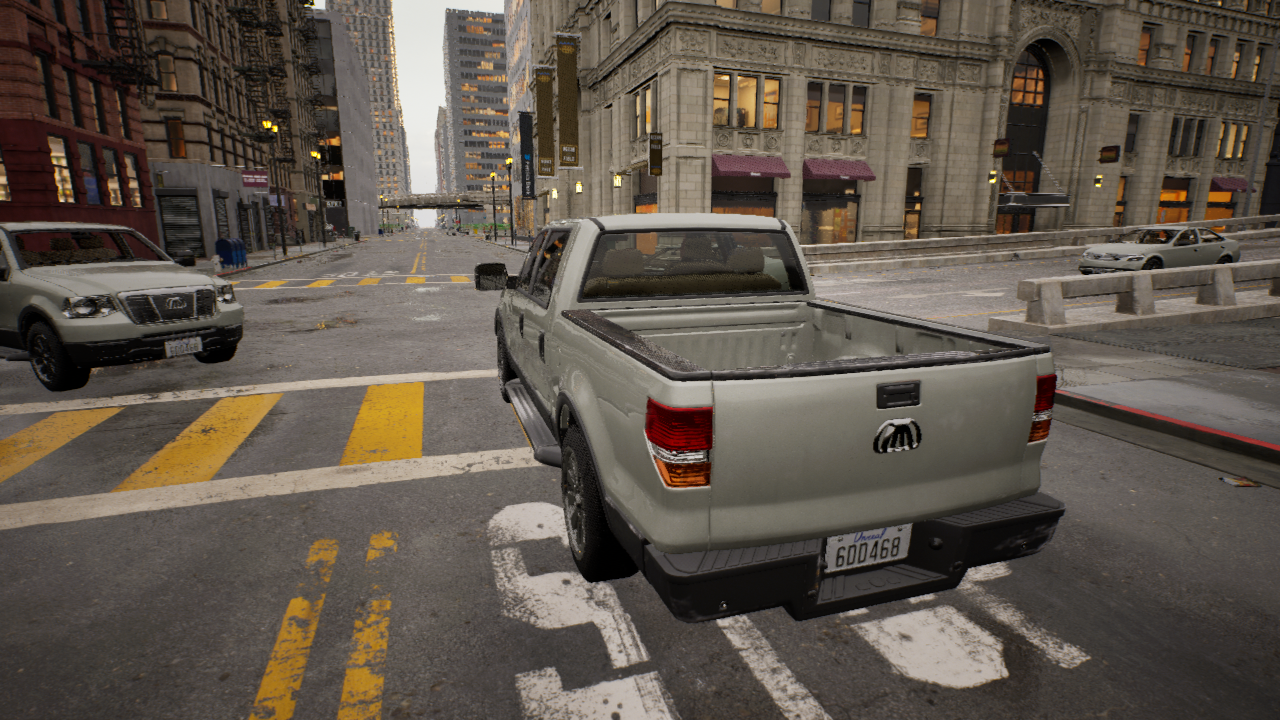
Venue: residential
Lighting: golden hour
Vehicle rig: pickup